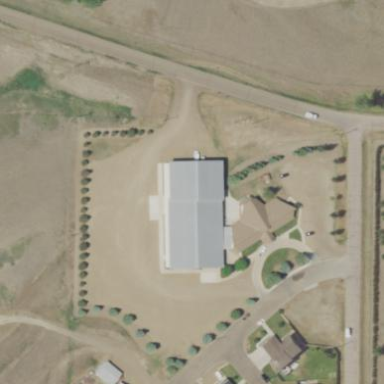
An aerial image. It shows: Building that serves as place of worship.